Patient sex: M
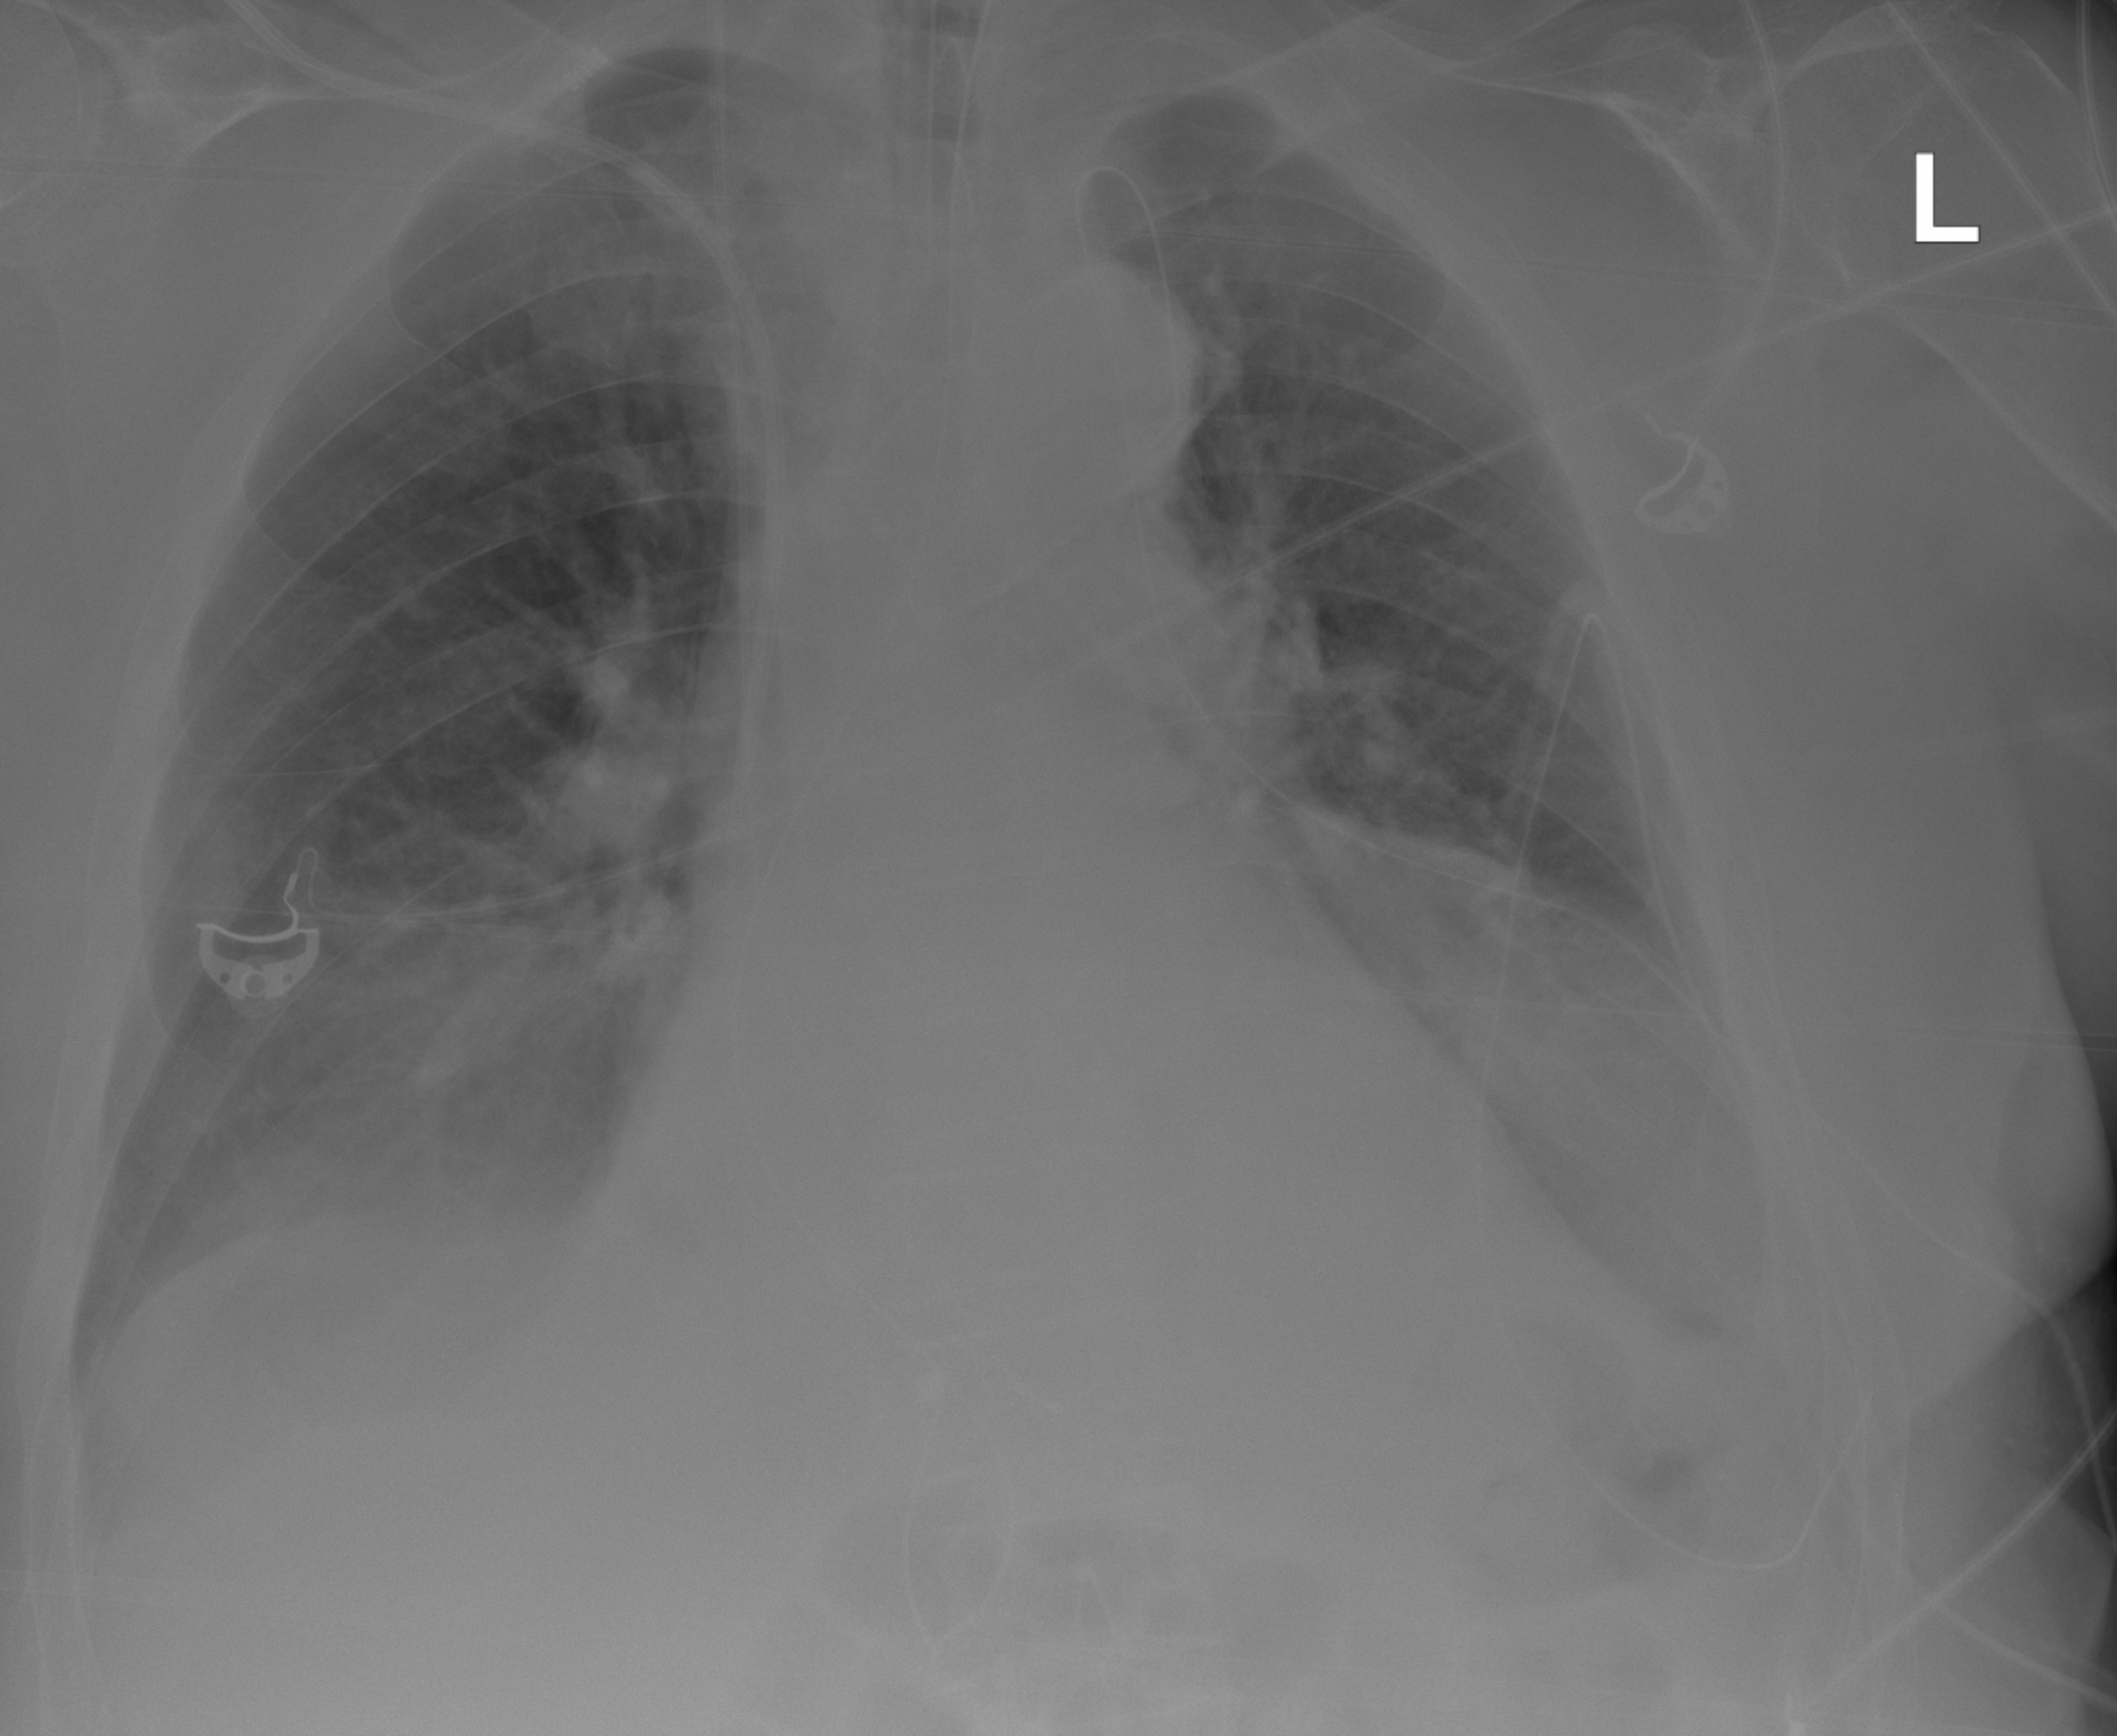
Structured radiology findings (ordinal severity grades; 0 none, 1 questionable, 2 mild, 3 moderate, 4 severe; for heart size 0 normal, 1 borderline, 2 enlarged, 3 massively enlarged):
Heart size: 1
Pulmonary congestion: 2
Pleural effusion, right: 0
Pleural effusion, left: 2
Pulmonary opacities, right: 2
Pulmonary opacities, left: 0
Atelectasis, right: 2
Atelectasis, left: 3